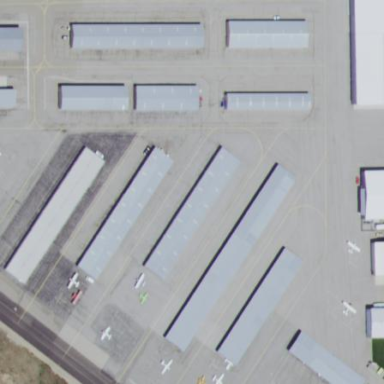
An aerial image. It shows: Hangar located at airport.